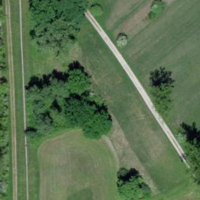
EUNIS habitat code: 23
Species observed at this site:
Aglais io